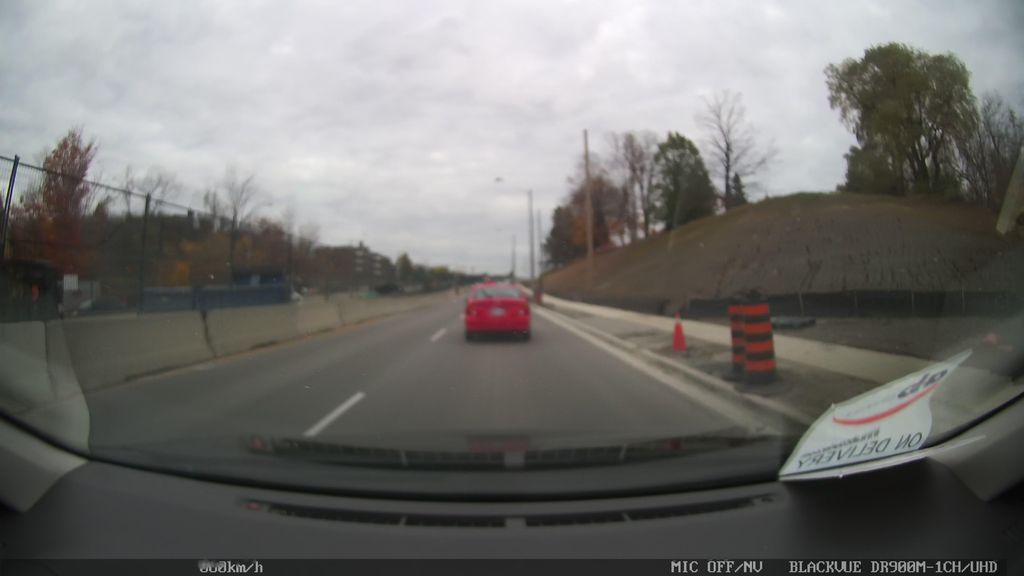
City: toronto